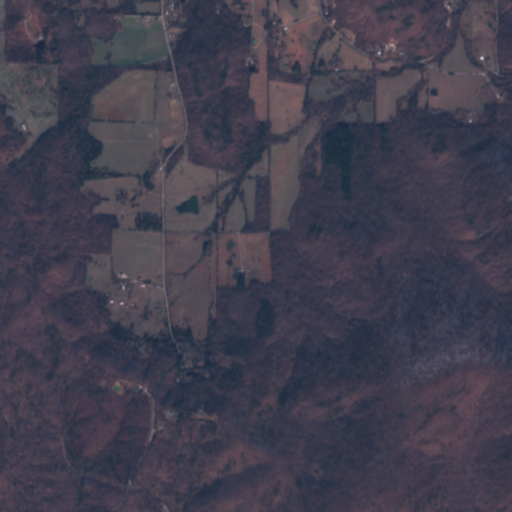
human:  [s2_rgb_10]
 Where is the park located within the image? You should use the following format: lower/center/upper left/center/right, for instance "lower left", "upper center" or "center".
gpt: The park is located in the upper right of the image.
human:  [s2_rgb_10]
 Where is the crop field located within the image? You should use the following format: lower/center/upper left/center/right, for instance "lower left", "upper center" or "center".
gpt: There is no crop field in the image.